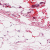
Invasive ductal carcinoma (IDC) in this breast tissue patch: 0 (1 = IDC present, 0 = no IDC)